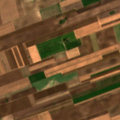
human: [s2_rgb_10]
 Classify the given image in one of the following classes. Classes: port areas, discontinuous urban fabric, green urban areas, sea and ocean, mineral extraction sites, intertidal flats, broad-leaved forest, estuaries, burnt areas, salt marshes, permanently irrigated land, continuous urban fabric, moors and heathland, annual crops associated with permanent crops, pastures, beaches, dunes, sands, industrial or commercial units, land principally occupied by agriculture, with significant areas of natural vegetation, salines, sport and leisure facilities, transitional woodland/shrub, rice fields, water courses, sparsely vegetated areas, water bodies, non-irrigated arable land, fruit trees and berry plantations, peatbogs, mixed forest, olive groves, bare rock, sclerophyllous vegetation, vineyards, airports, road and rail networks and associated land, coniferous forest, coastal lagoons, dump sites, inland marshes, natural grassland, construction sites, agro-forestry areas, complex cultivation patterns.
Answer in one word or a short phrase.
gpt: non-irrigated arable land